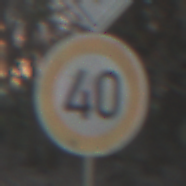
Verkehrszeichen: Geschwindigkeit40
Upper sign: EndeVorfahrtsstrasse
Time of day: SunriseSunset
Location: Outdoor (Nature)
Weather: Clear
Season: Winter
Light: Natural